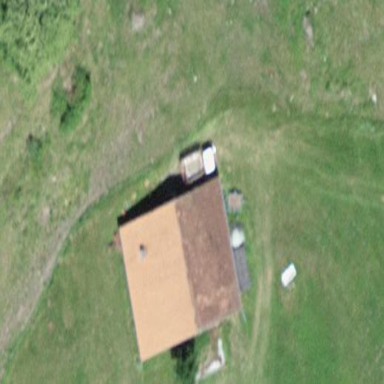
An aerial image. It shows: Rural barn.